Question: I have a working sample of UICollectionView, I can move a cell [by indexPath], but I need a specific cell [indexpath.row?] So I move the cell i need, At the moment a cell moves but not the correct one, so
when I move for example
> NSIndexPath *index = [indexPaths objectAtIndex:0];
the cell on indexpath.row = 3 moves, how to call the cell by indexpath row?

'''
- (void)viewDidLoad
{
[super viewDidLoad];
// Do any additional setup after loading the view.
self.view.backgroundColor = [UIColor lightGrayColor];
CGRect frame = CGRectMake(10, 100, 300, 500);
UICollectionViewFlowLayout *layout=[[UICollectionViewFlowLayout alloc] init];
self.collectionView=[[UICollectionView alloc] initWithFrame:frame collectionViewLayout:layout];
[self.collectionView setDataSource:self];
[self.collectionView setDelegate:self];
[self.collectionView registerClass:[UICollectionViewCell class] forCellWithReuseIdentifier:@"cellIdentifier"];
[self.collectionView setBackgroundColor:[UIColor redColor]];
[self.view addSubview:self.collectionView];
UIButton *animus = [UIButton buttonWithType:UIButtonTypeRoundedRect];
animus.frame = CGRectMake(100, 20, 90, 30);
[animus setTitle:@"Animus" forState:UIControlStateNormal];
[animus addTarget:self action:@selector(animusPressed:) forControlEvents:UIControlEventTouchUpInside];
[self.view addSubview:animus];
}
- (void)animusPressed:(id)sender
{
NSIndexPath *index = [indexPaths objectAtIndex:0]; //en el index!
NSLog(@"moving tha cell :: %d", index.row);
__weak UICollectionViewCell *cell = [self.collectionView cellForItemAtIndexPath:index]; // Avoid retain cycles
CGRect frame = cell.frame;
frame.origin.y = 300;
cell.frame = frame;
}
- (UICollectionViewCell *)collectionView:(UICollectionView *)collectionView cellForItemAtIndexPath:(NSIndexPath *)indexPath
{
UICollectionViewCell *cell=[collectionView dequeueReusableCellWithReuseIdentifier:@"cellIdentifier" forIndexPath:indexPath];
cell.backgroundColor=[UIColor greenColor];
UILabel *title = [[UILabel alloc]initWithFrame:CGRectMake(0, 10, cell.bounds.size.width, 40)];
[cell.contentView addSubview:title];
NSString *titleLbl = [NSString stringWithFormat:@"i = %d", indexPath.row];
title.text = titleLbl;
return cell;
}
'''
So a cell moves, but not the one I want, I need to move a specific cell, by indexpath.row like it is shown on the cellForRow,
How to specify what cell I want to move?
Please note im moving cell on index = 0 , but the indexpath.row = 2 is the one moving
Thanks
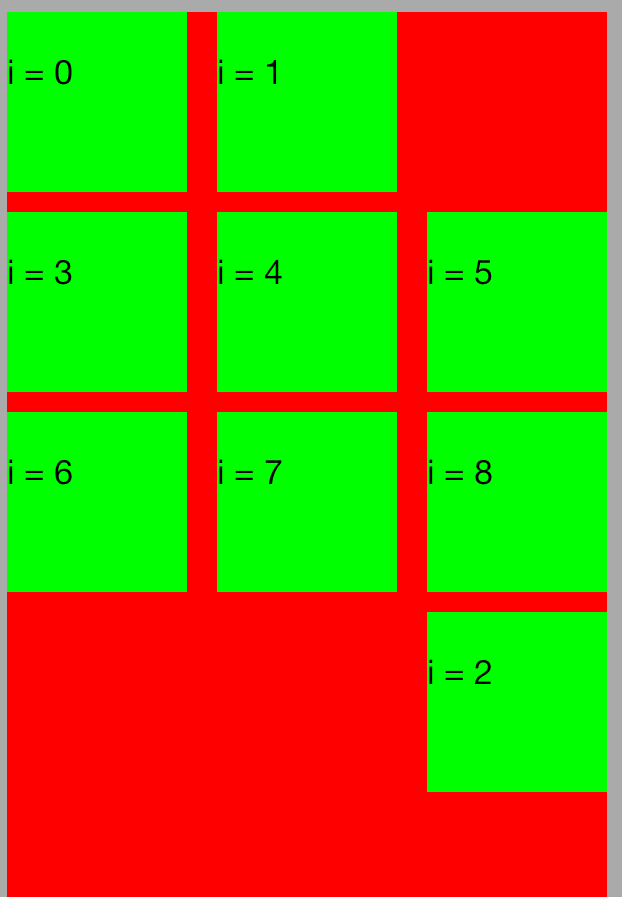
Answer: Have you tried something like this?
'''
[NSIndexPath indexPathForItem:0 inSection:0]
'''